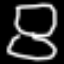
Label: hourglass